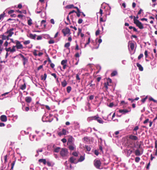
Tumor epithelial tissue: no
Tumor-associated stroma tissue: no
Normal tissue: yes